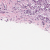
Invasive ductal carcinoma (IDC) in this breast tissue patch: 1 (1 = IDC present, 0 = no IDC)